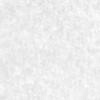
Label: no_change